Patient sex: F
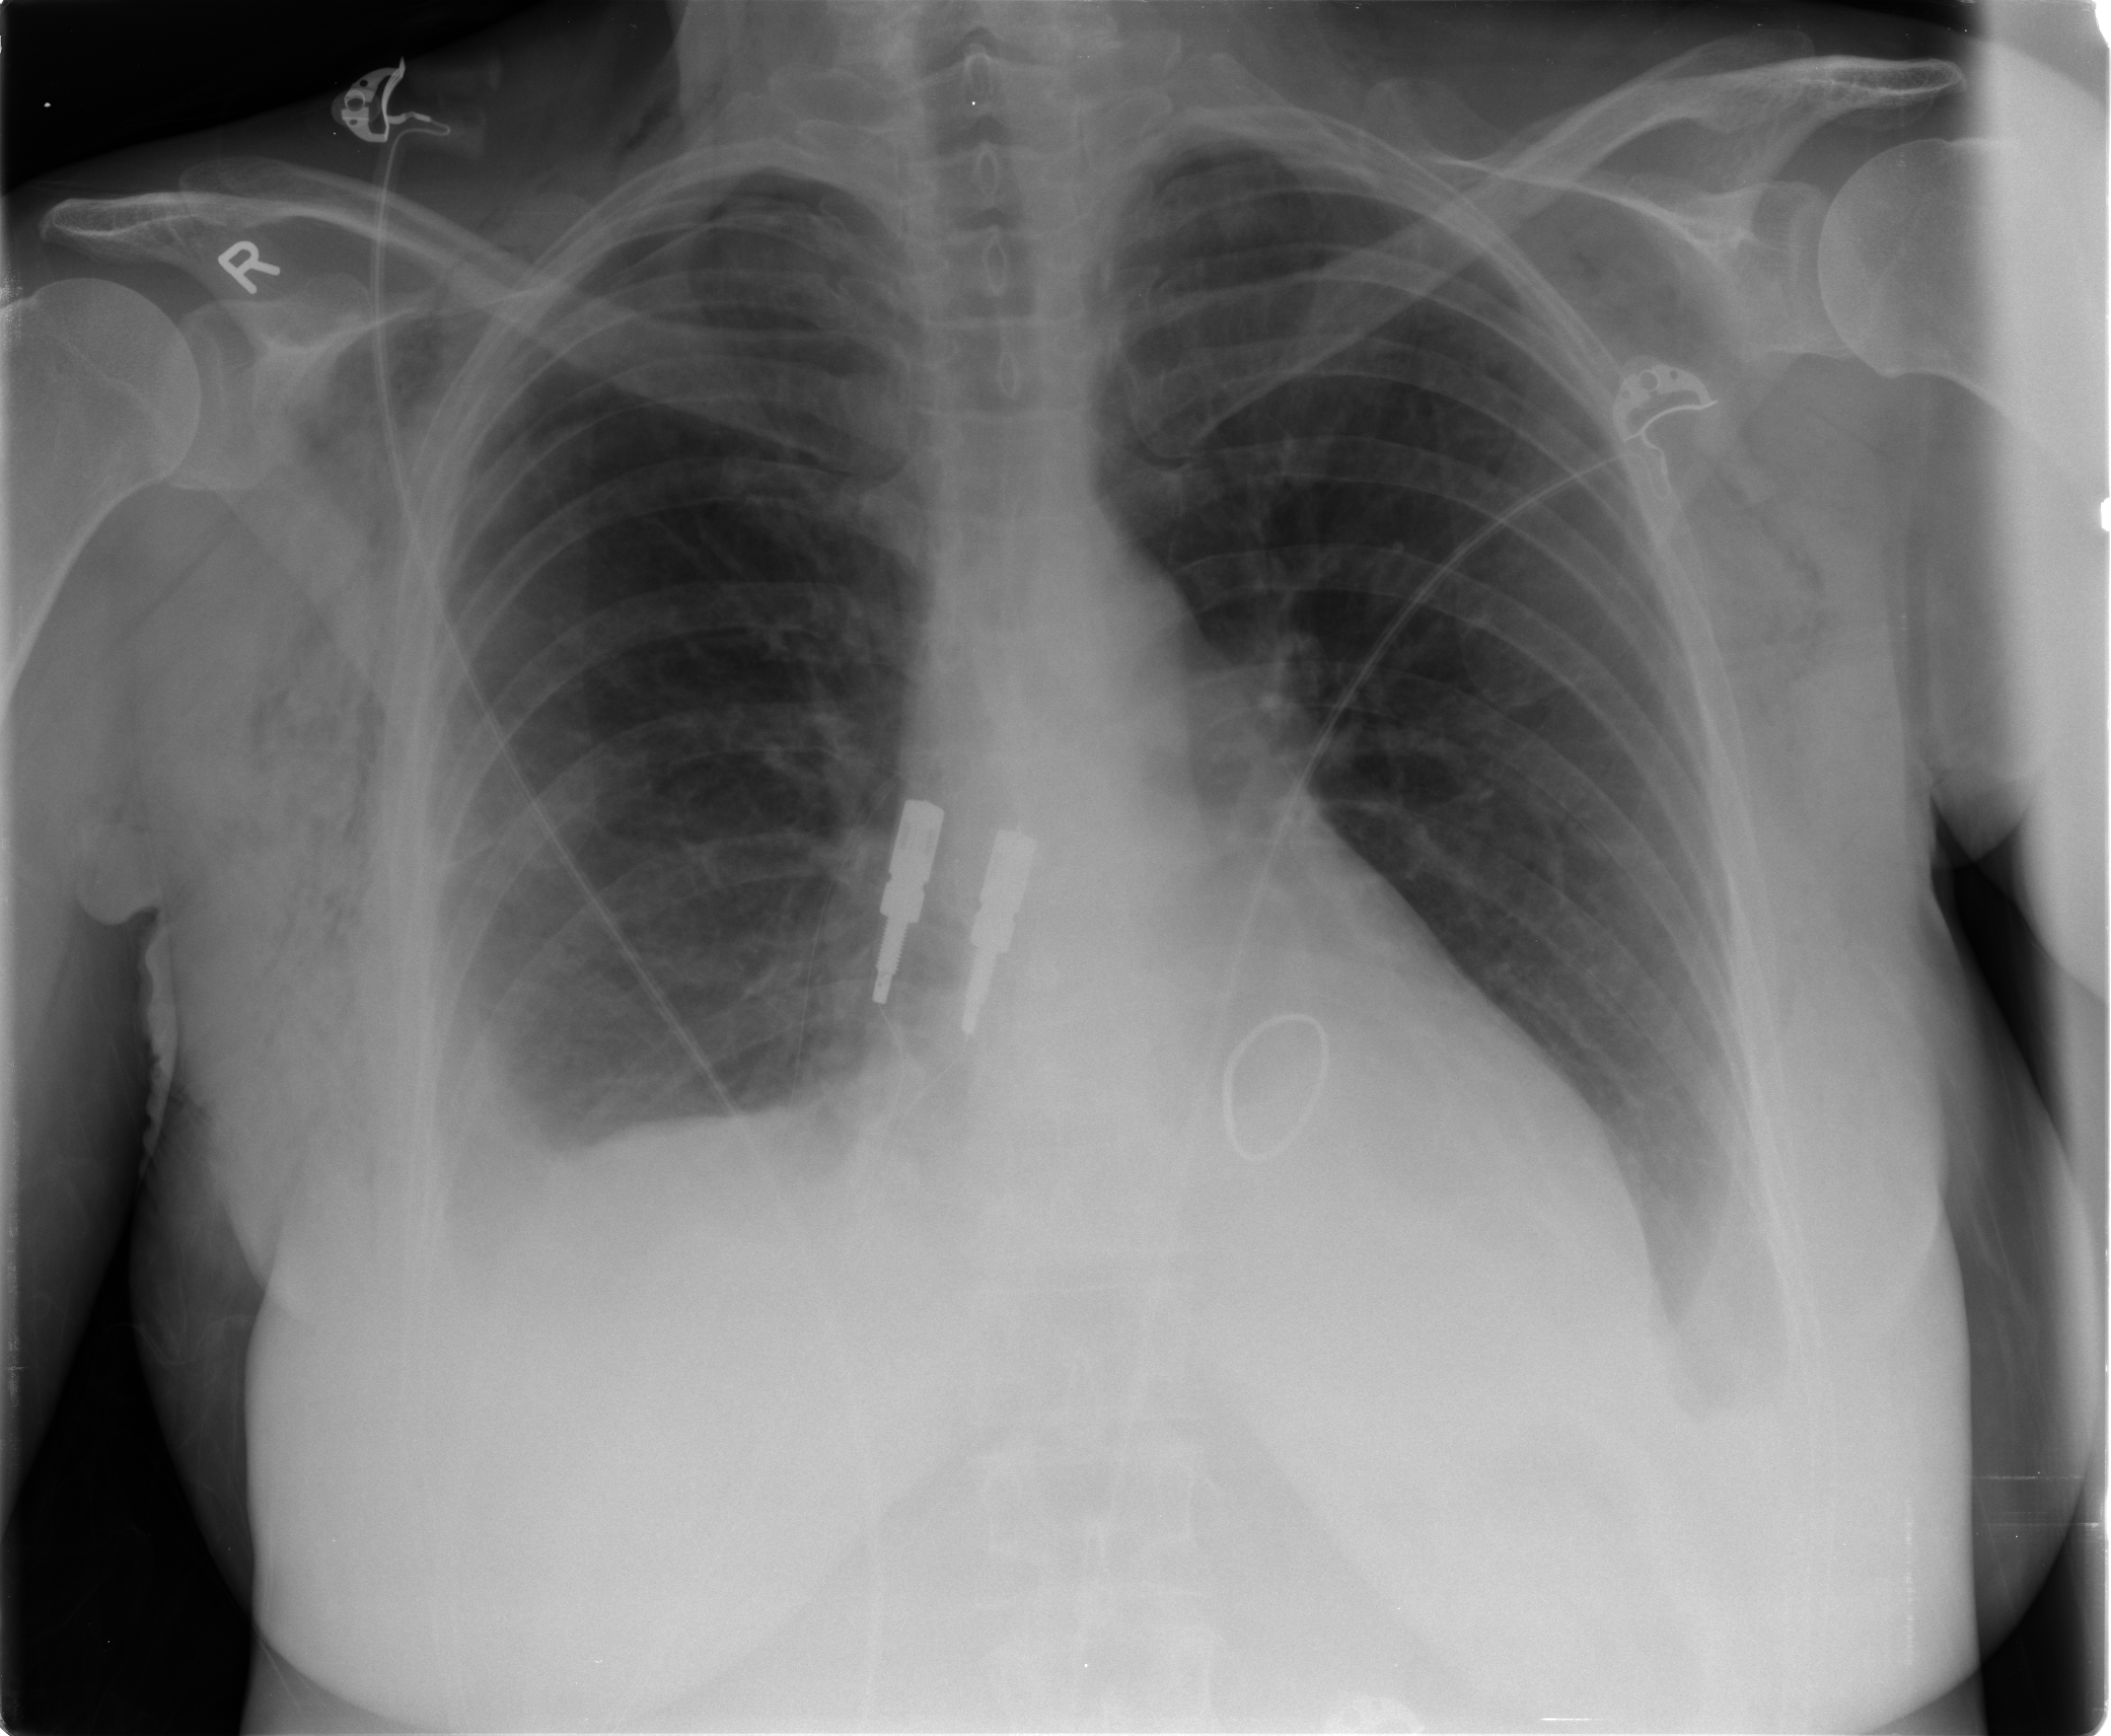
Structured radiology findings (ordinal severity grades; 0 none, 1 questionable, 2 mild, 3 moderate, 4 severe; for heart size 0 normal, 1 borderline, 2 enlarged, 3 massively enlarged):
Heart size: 0
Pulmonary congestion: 0
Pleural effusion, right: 2
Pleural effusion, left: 2
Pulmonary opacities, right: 0
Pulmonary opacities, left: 0
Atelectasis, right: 2
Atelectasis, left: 2